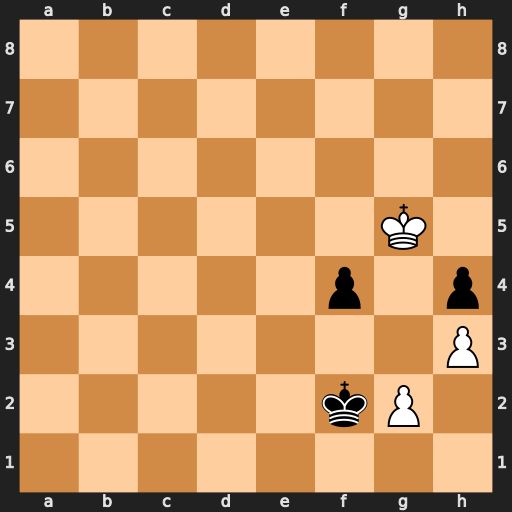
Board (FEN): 8/8/8/6K1/5p1p/7P/5kP1/8
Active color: w
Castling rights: -
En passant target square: -
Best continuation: Kxf4 Kxg2 Kg4 Kf2 Kxh4